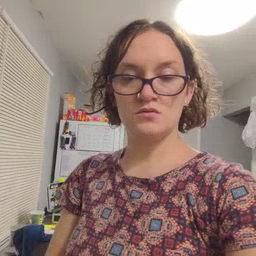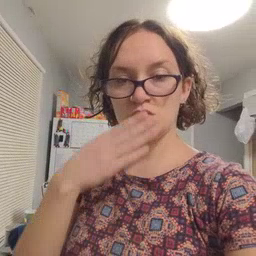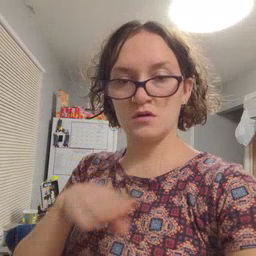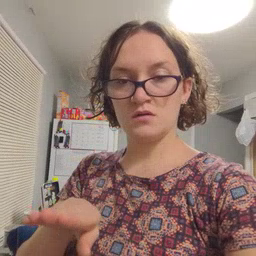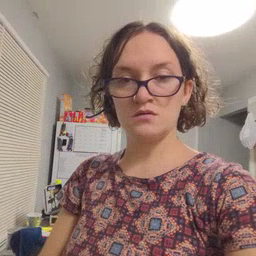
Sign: quiet